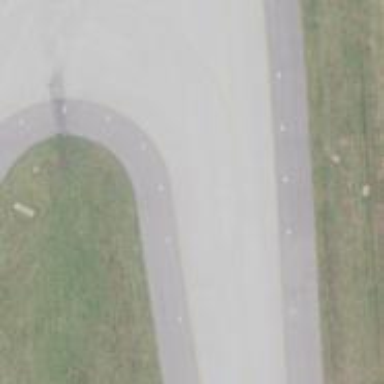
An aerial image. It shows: Image of taxiway at airport.